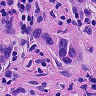
Metastatic tissue present: yes